Aerial crown-view tile of a tropical tree (Barro Colorado Island, Panama), acquired 20241112:
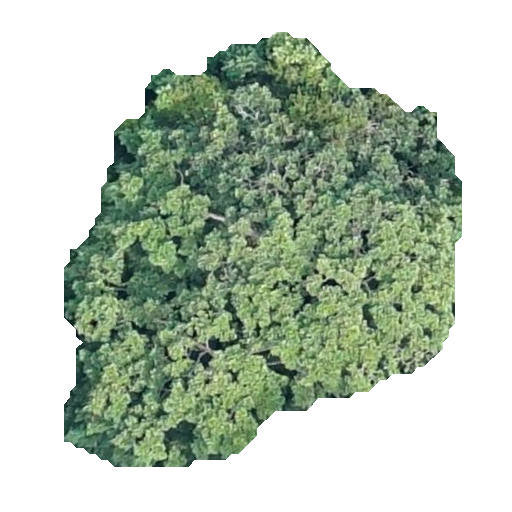
Species: Simarouba amara
GBIF accepted scientific name: Simarouba amara
Crown area: 194.574 m²